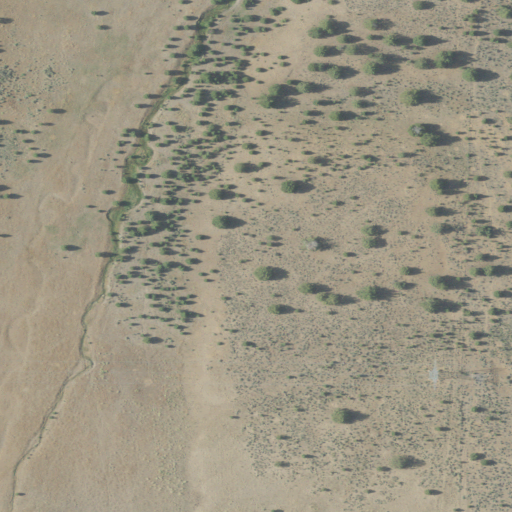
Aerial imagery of valley in Oregon named Tudor Canyon containing shrub and grassland